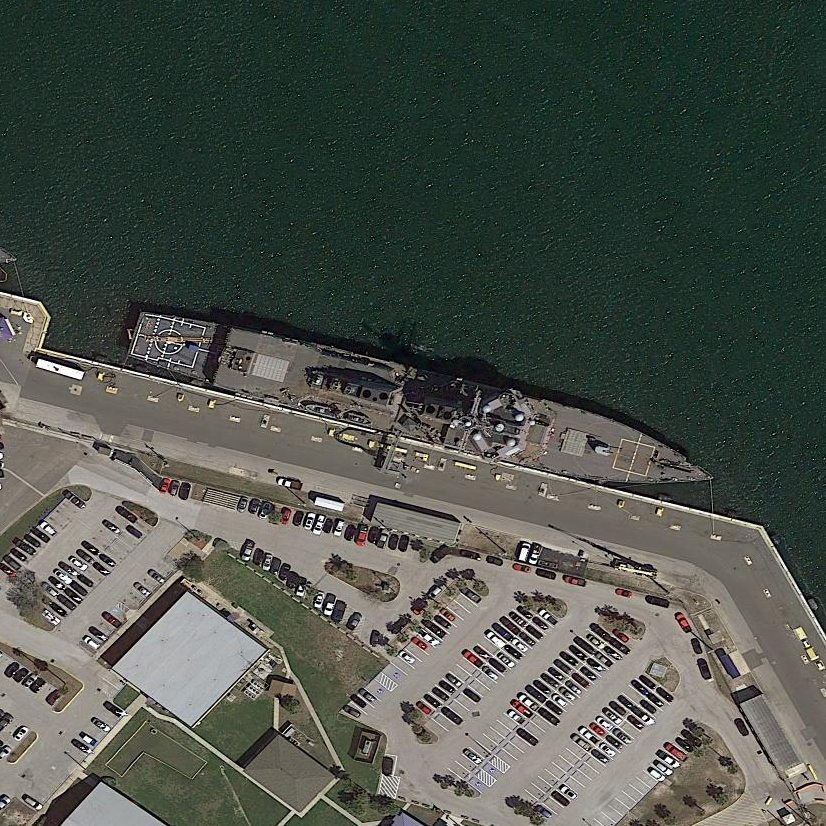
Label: destroyer